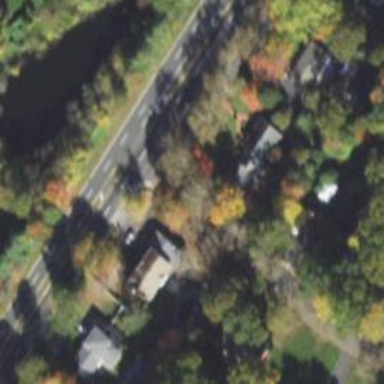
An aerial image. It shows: Primary road with asphalt surface.